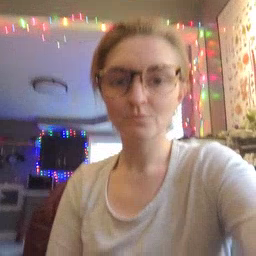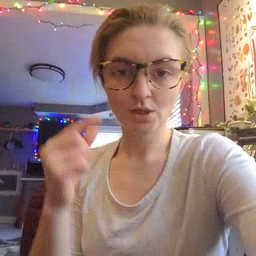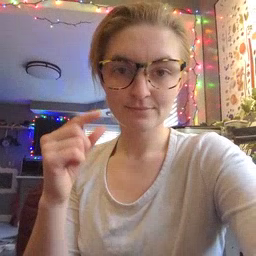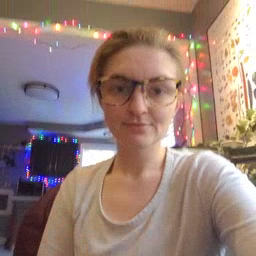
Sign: green